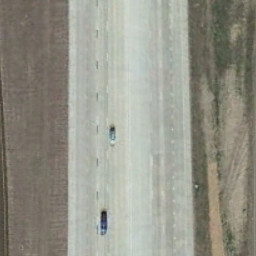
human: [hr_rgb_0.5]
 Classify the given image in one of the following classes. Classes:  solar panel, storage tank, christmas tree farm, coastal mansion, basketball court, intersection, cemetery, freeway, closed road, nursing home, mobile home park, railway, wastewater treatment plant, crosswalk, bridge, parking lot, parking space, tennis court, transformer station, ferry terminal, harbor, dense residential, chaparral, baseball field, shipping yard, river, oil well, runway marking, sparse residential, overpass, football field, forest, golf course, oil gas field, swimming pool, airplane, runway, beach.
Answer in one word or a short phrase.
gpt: freeway